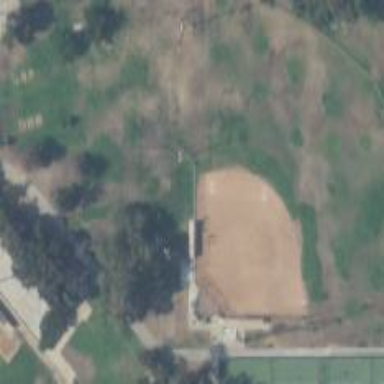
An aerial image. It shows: Baseball pitch for leisure land activities.